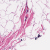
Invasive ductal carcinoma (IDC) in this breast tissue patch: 0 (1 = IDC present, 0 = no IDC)